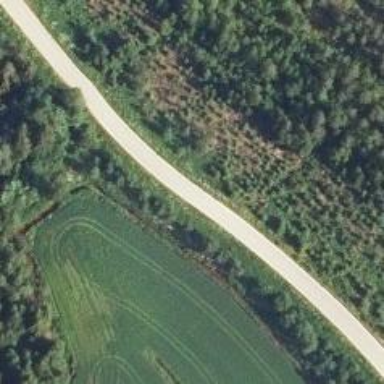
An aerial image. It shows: Tertiary road.